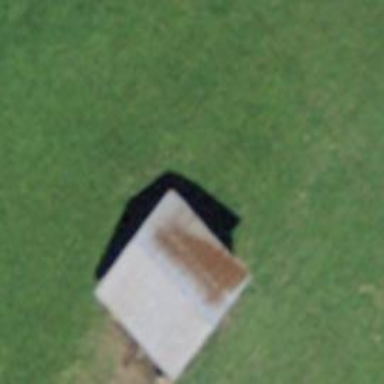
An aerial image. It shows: Barn.